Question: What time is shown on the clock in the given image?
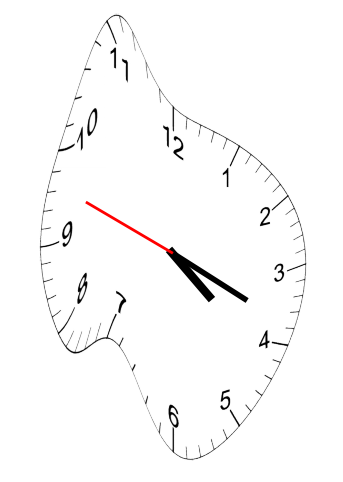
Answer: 04:18:48